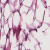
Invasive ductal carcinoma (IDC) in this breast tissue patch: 0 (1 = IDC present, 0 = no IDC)